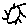
Label: sun